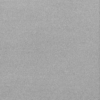
Label: dusty